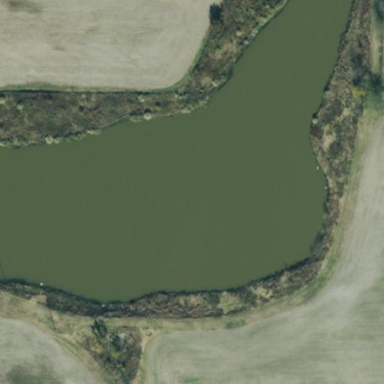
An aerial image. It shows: Serene pond surrounded by nature.